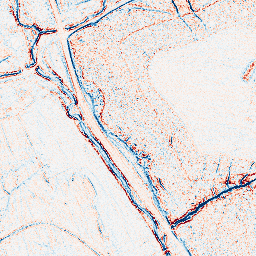
Category: edge_preserving
Decomposition family: bilateral
Decomposition parameters: d: 5
sigma_color: 25
sigma_space: 75
Upsampling method: bspline
Upsampling parameters: scale: 8
Upsampling scale: 8